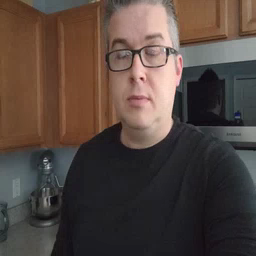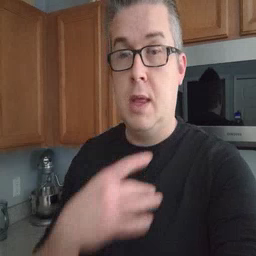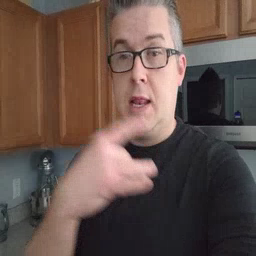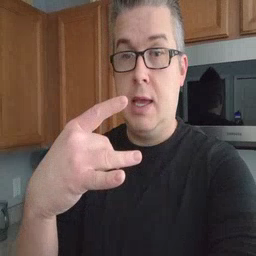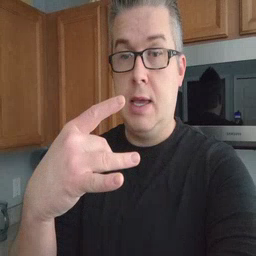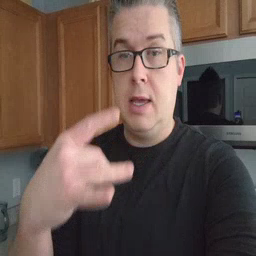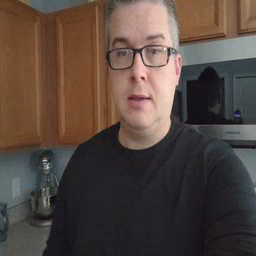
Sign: like